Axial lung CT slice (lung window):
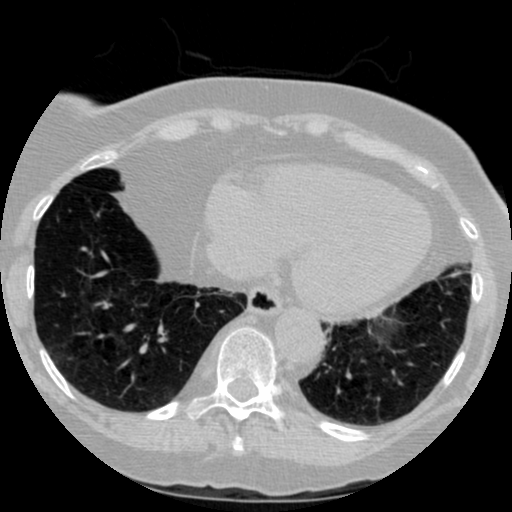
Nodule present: no